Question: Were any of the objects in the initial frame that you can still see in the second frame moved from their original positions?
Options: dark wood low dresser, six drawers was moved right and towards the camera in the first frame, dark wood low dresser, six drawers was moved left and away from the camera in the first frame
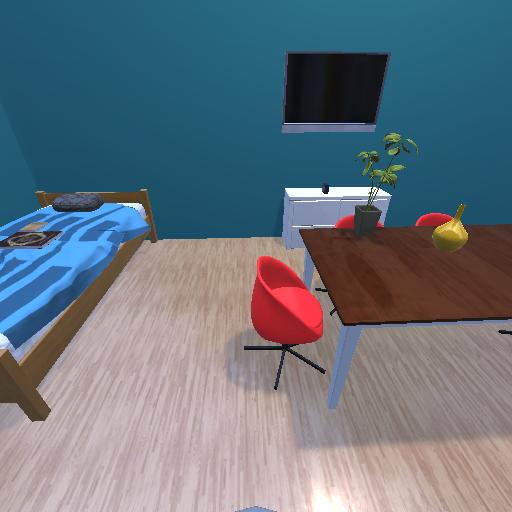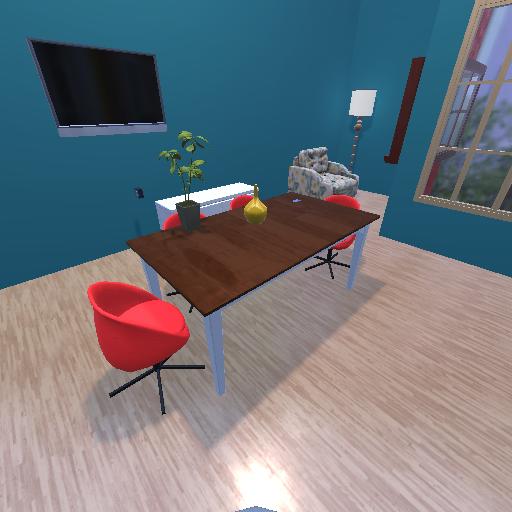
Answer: dark wood low dresser, six drawers was moved right and towards the camera in the first frame